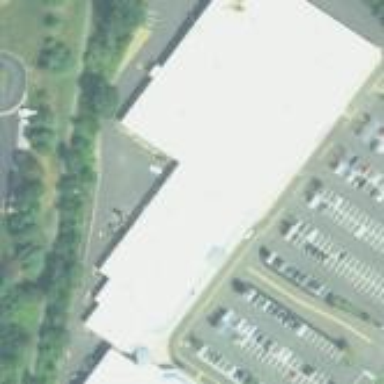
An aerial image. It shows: Mall building.